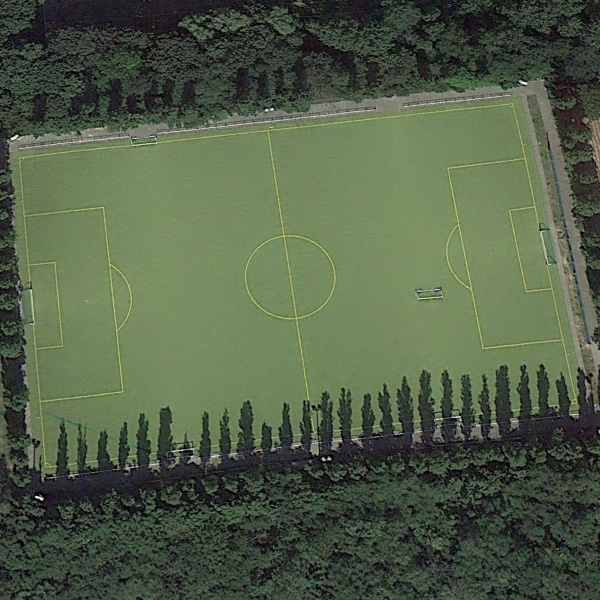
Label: Playground